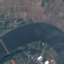
Land use / land cover: River